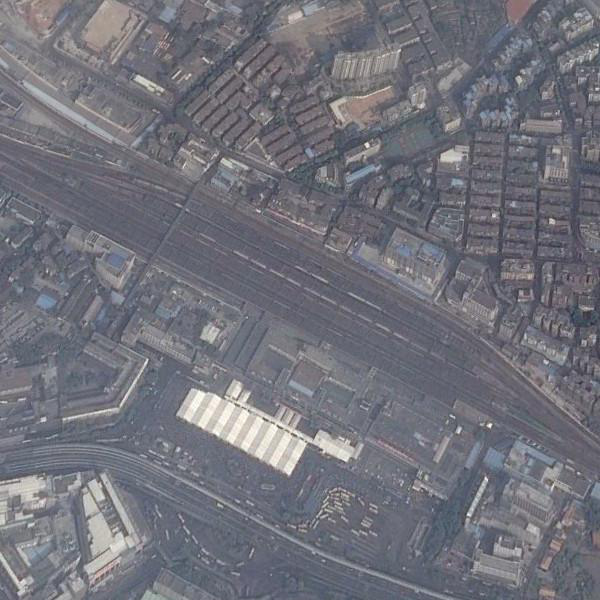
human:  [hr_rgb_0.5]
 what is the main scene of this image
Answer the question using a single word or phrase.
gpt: railway station